Question: I have the following xml's:
'''
<?xml version="1.0" encoding="utf-8"?>
<LinearLayout xmlns:android="http://schemas.android.com/apk/res/android"
android:layout_width="match_parent"
android:layout_height="match_parent"
android:orientation="vertical"
android:paddingLeft="8dp"
android:paddingRight="8dp" >
<TextView
android:id="@+id/errorMsg"
android:layout_width="wrap_content"
android:layout_height="wrap_content" />
<ListView
android:id="@+id/offers_list"
android:layout_width="match_parent"
android:layout_height="match_parent"
android:layout_weight="1"
android:drawSelectorOnTop="false" />
</LinearLayout>
'''
and this xml for each item in the listView:
'''
<?xml version="1.0" encoding="utf-8"?>
<LinearLayout xmlns:android="http://schemas.android.com/apk/res/android"
android:layout_width="match_parent"
android:layout_height="match_parent"
android:orientation="vertical"
android:paddingLeft="8dp"
android:paddingRight="8dp" >
<RelativeLayout
android:id="@+id/offerImage"
android:layout_width="match_parent"
android:layout_height="360dp"
android:orientation="horizontal"
android:paddingLeft="8dp"
android:paddingRight="8dp" >
<ImageButton
android:id="@+id/lockImage"
android:layout_width="60dp"
android:layout_height="60dp"
android:layout_alignParentBottom="true"
android:layout_alignParentLeft="true"
android:layout_marginBottom="82dp"
android:scaleType="fitXY"
android:src="@drawable/lock_closed" />
</RelativeLayout>
<LinearLayout
android:layout_width="match_parent"
android:layout_height="60dp"
android:orientation="horizontal"
android:paddingLeft="8dp"
android:paddingRight="8dp" >
<View
android:layout_width="0dp"
android:layout_height="wrap_content"
android:layout_weight="0.2" />
<Button
android:id="@+id/unlikeBtn"
style="?android:attr/buttonStyleSmall"
android:layout_width="wrap_content"
android:layout_height="wrap_content"
android:background="#334455"
android:text="@string/unlike" />
</LinearLayout>
</LinearLayout>
'''
And i cannot understand why i see an underlying line below the list?

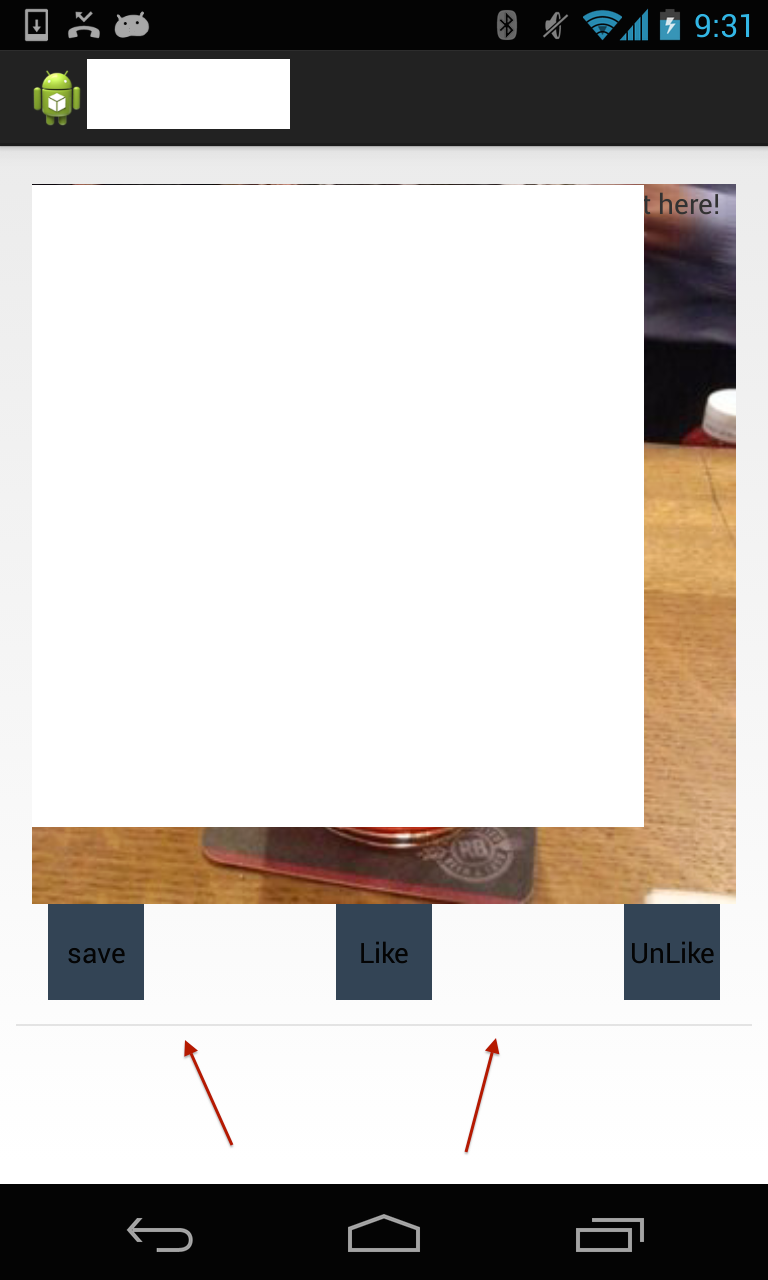
Answer: I think this is listview divider and below code to remove this:-
do in you code
'''
getListView().setDivider(null);
getListView().setDividerHeight(0);
'''
or do on xml
'''
android:divider="@null"
android:dividerHeight="0dp"
android:divider="#<PHONE>" (as transparent color)
'''